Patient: sex M, age 78
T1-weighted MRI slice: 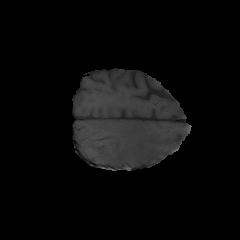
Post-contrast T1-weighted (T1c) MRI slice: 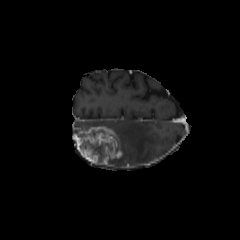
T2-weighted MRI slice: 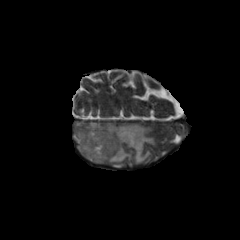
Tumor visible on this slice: yes
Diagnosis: Glioblastoma, IDH-wildtype
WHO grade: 4